Interaction volume radius: 5 \u00c5
Interaction volume height: 25 \u00c5
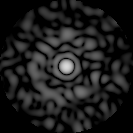
Disorder parameter: 0.834